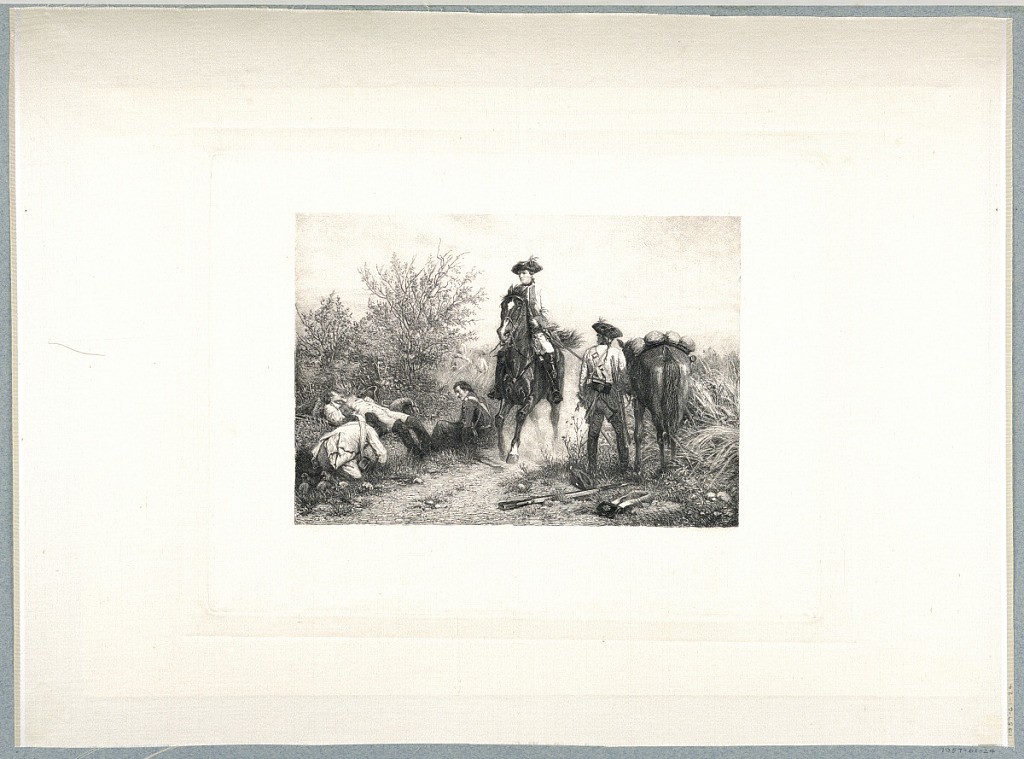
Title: L'Ordonnance
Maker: Carl Ernst Forberg, German, 1844 - 1915
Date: ca. 1880
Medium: Etching in dark brown ink on white satin
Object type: Print
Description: An officer, mounted on his steed, rides into the midst of wounded or resting soldiers. At the right, one is seen standing by his horse, his back turned toward the spectator.